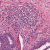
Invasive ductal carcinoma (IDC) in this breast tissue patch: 0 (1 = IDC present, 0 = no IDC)